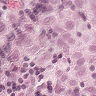
Metastatic tissue present: yes